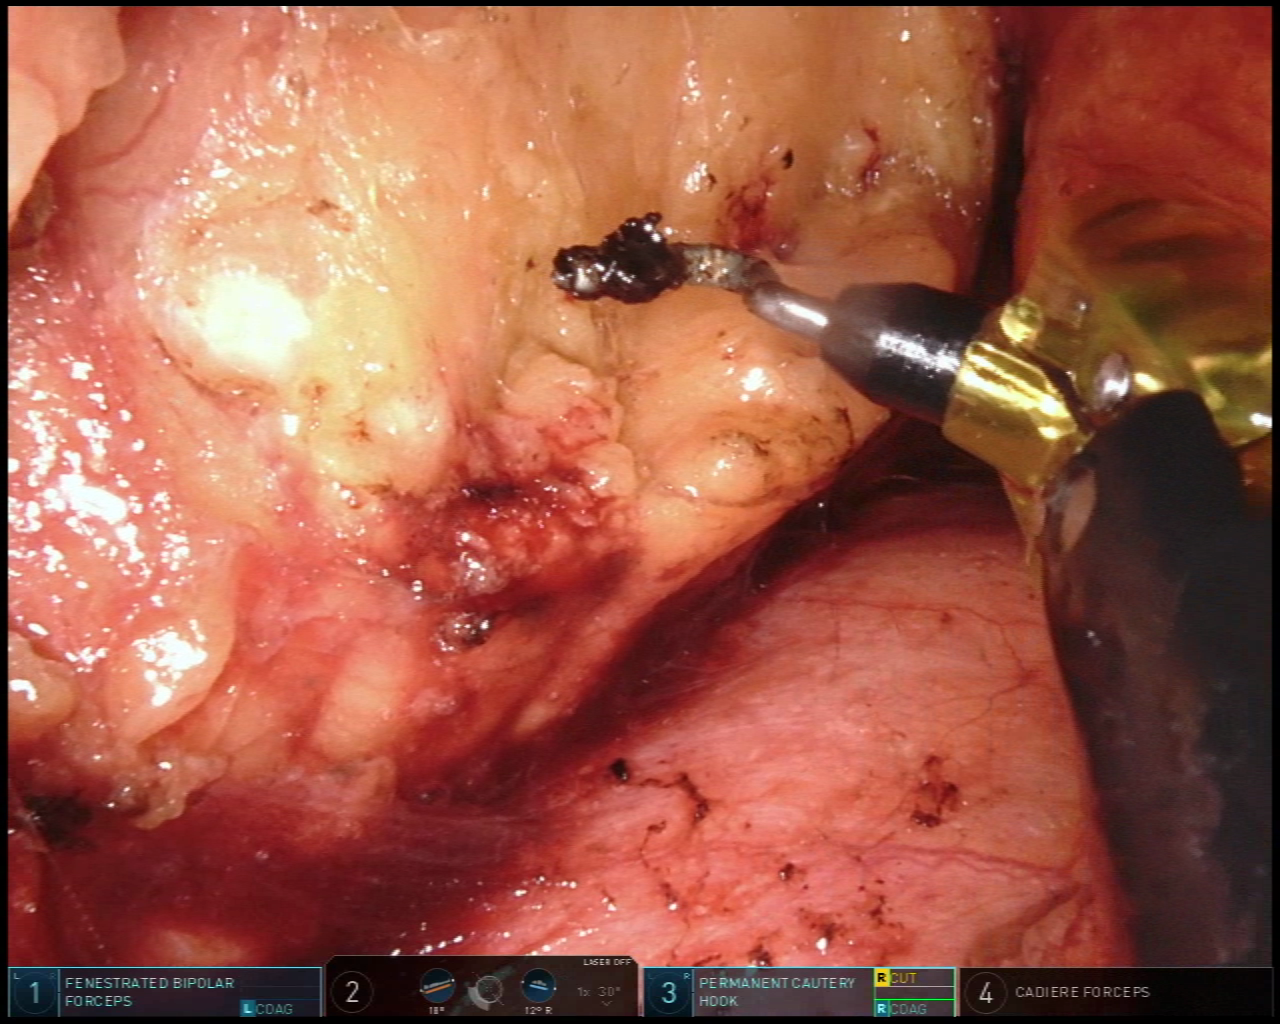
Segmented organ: pancreas
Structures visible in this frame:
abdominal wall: no
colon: no
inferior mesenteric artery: no
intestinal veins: no
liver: no
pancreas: yes
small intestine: no
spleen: no
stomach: no
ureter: no
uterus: no
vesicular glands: no